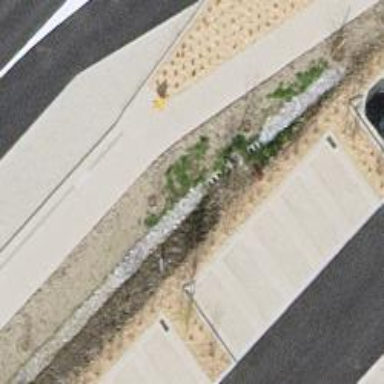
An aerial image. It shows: Footway made of concrete plates.